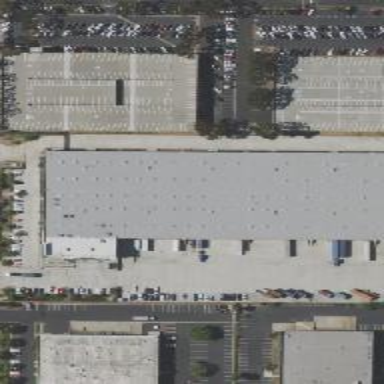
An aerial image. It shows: Warehouse.